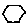
Label: hexagon